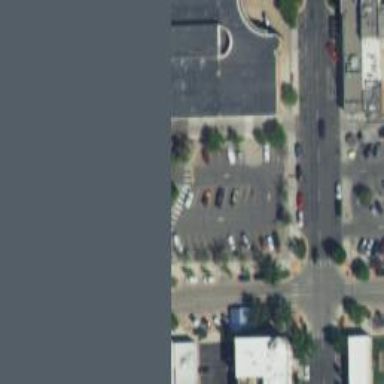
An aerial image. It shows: Parking space.